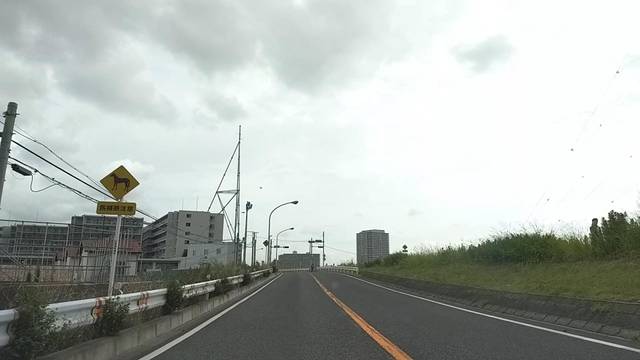
Region: Japan
Coordinates: 35.548, 139.698